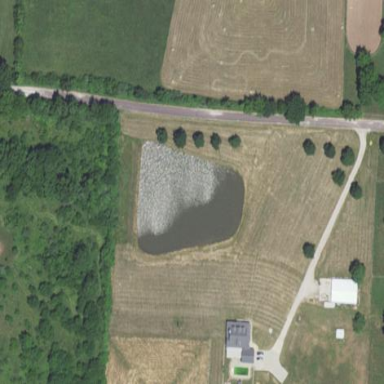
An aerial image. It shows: Pond surrounded by natural water.